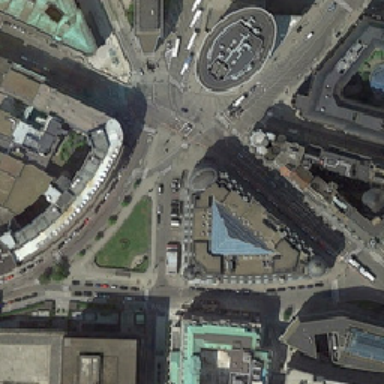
There is a triangular house by the road .